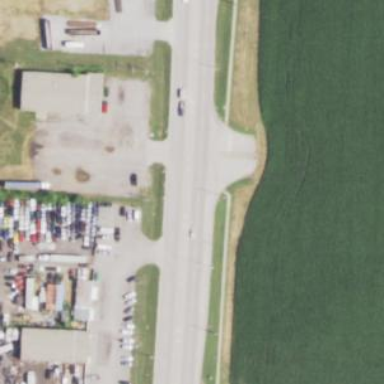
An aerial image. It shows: Footway located on traffic island.